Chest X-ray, PA view. Patient: 54 years old, sex F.
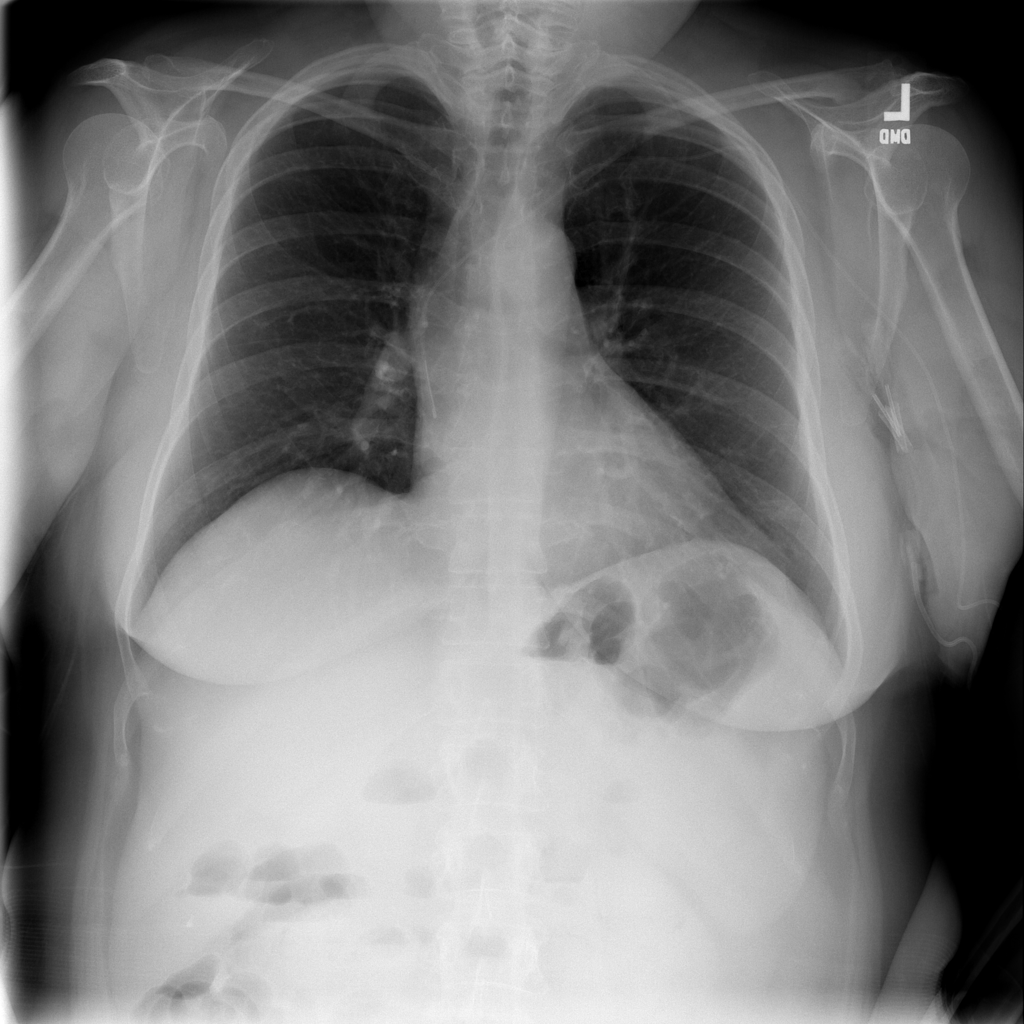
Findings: No Finding